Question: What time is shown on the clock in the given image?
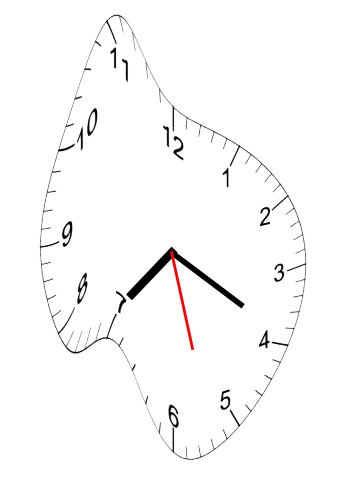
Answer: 07:19:27